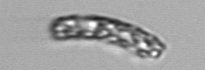
Label: Guinardia_striata